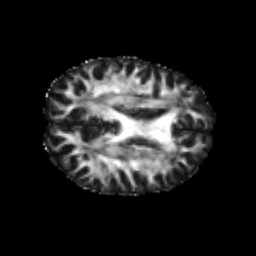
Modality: FA
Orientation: axial
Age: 20
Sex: male
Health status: healthy
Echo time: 0.074 s